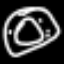
Label: donut